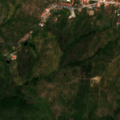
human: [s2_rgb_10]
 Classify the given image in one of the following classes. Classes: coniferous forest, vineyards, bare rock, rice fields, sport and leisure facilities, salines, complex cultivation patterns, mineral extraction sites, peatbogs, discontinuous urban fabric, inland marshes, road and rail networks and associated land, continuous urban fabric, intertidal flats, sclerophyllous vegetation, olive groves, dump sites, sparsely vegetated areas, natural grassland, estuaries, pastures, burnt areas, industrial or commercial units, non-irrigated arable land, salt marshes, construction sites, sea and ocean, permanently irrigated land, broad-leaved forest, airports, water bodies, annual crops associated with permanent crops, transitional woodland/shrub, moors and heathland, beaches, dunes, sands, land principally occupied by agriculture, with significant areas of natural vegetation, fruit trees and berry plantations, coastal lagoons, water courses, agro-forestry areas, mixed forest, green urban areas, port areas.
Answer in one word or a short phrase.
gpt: continuous urban fabric